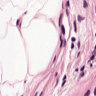
Metastatic tissue present: no